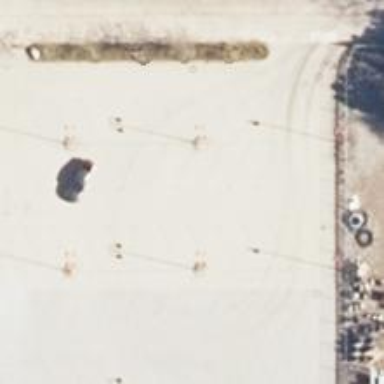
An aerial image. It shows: Parking area with surface.